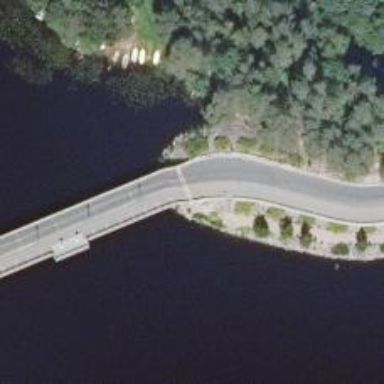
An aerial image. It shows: Cycleway bridge with asphalt surface.